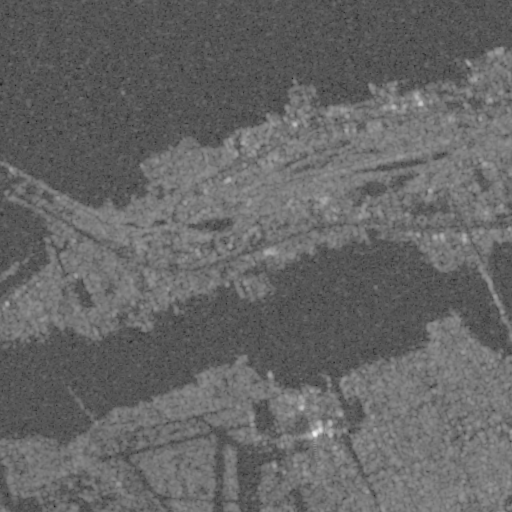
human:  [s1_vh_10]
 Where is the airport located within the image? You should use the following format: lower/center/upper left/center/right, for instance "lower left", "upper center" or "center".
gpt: The airport is located in the lower left of the image.
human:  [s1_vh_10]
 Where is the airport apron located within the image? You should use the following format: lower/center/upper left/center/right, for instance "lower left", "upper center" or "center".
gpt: The airport apron is located in the lower center of the image.
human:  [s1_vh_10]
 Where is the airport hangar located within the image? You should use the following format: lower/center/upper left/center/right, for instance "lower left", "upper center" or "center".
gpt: The airport hangar is located in the lower center of the image.
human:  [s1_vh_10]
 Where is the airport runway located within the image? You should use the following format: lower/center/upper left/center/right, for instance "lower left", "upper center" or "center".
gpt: The airport runway is located in the lower left of the image.
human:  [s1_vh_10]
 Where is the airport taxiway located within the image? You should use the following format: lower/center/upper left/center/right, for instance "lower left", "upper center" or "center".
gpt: The airport taxiway is located in the lower left of the image.
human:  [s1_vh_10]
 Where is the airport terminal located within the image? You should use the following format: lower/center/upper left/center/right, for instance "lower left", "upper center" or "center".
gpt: The airport terminal is located in the lower center of the image.
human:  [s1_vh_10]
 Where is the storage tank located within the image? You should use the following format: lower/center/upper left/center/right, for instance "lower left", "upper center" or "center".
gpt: The storage tank is located in the lower center of the image.
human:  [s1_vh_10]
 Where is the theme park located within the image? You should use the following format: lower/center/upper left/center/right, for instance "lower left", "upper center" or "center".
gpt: The theme park is located in the lower center of the image.
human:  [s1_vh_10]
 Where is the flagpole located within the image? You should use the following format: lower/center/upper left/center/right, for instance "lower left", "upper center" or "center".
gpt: The flagpole is located in the lower right of the image.
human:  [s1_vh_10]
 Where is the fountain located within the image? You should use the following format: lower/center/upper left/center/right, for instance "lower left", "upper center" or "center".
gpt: The fountain is located in the lower right of the image.
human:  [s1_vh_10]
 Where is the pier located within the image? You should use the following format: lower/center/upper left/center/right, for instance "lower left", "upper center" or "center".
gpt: The pier is located in the lower of the image.
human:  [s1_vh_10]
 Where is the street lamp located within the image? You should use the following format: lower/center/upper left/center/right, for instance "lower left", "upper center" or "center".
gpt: The street lamp is located in the lower right of the image.
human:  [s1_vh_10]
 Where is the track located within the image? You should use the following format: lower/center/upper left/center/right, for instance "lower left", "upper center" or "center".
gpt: There is no track in the image.

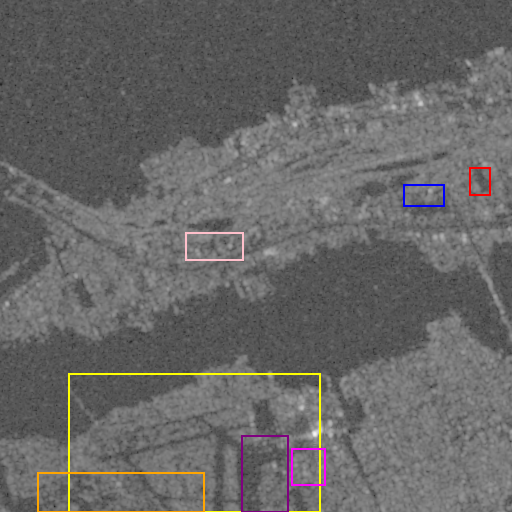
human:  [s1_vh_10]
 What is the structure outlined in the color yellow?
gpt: The structure outlined in yellow is an airport.
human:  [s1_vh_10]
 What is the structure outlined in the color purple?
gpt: The structure outlined in purple is an airport apron.
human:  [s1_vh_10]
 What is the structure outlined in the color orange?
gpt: The structure outlined in orange is a park.
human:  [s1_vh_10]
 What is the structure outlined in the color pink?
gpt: The structure outlined in pink is a parking lot.
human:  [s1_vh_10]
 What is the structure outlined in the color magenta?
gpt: The structure outlined in magenta is a theme park.
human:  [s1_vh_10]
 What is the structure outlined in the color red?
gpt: The structure outlined in red is a building.
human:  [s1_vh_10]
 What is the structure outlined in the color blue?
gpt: The structure outlined in blue is a building.
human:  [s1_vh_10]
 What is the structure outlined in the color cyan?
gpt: There is no cyan outline.